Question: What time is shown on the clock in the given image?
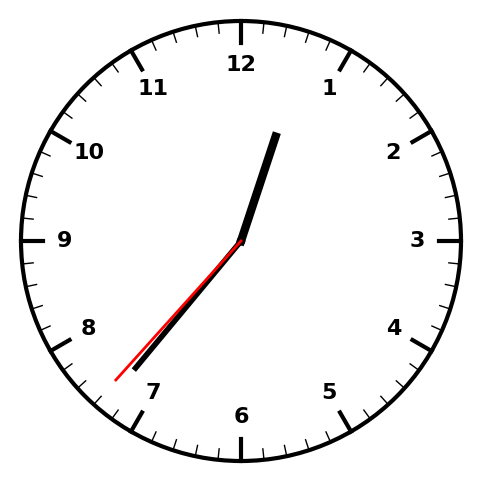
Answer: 12:36:37